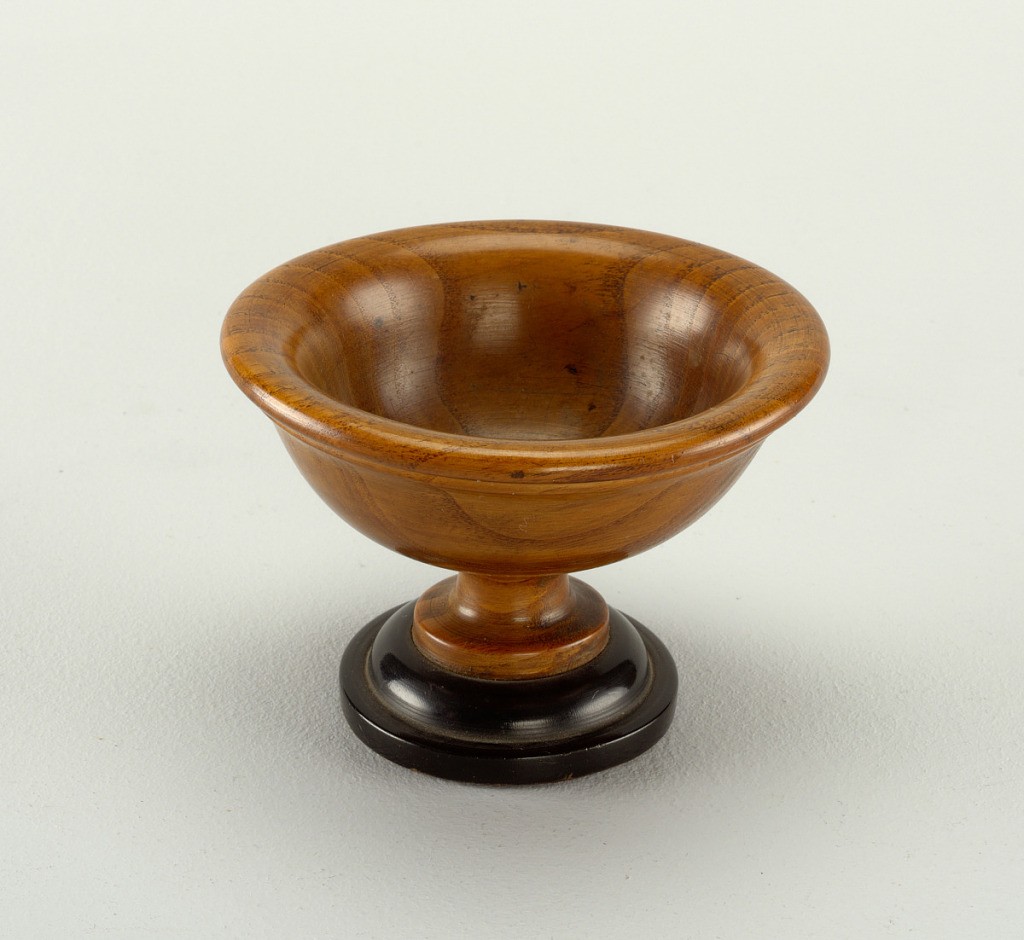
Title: Footed dish
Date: late 18th–early 19th century
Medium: treen
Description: The shallow body of the dish is turned with a curving profile extending outward toward a rounded lip. A spool-shaped stem is joined to a separately fabricated foot stained black-brown. A screw has been inserted through base and into bowl of dish.